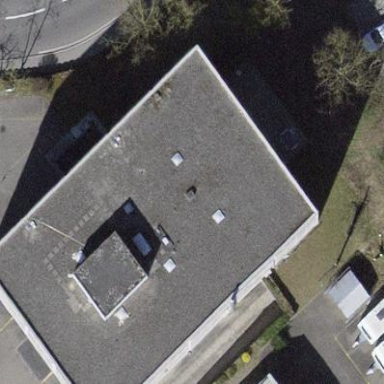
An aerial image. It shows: Office building with flat roof.